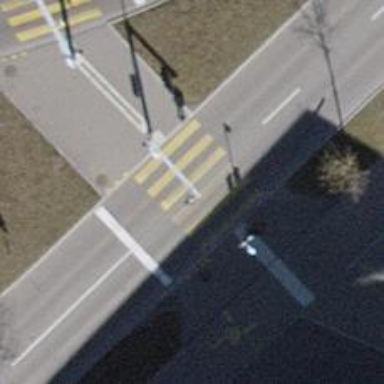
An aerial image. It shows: Path with crossing for cyclists.